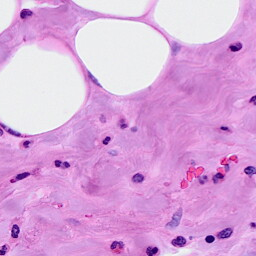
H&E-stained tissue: Breast